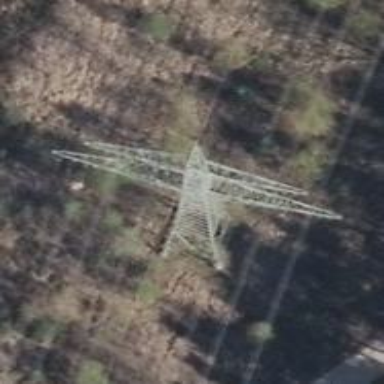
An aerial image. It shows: Power tower.